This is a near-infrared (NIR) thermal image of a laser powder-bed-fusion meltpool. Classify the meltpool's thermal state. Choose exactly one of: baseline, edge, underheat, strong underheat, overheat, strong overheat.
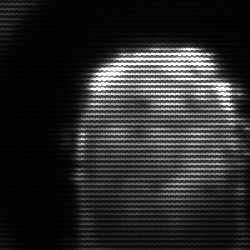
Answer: baseline